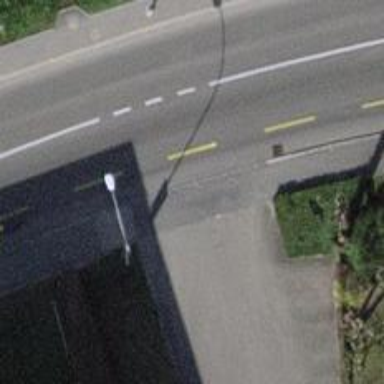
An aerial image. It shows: Asphalt footway with unmarked crossing.